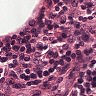
Metastatic tissue present: no